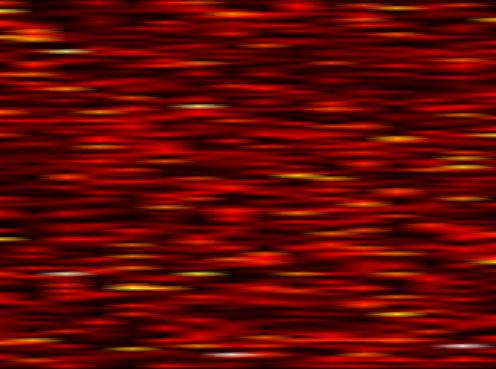
Label: FBMC